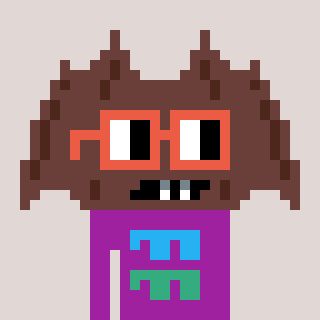
a pixel art character with square orange glasses, a bat-shaped head and a magenta-colored body on a warm background